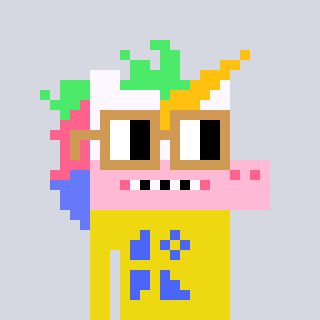
a pixel art character with square brown glasses, a unicorn-shaped head and a yellow-colored body on a cool background